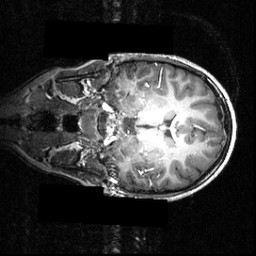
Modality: T1w
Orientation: coronal
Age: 12
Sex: female
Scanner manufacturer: siemens
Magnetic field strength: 3.951 T
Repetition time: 1.5 s
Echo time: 0.00335 s